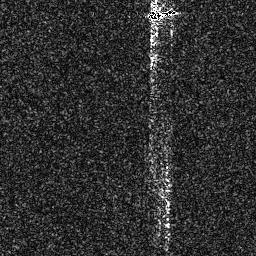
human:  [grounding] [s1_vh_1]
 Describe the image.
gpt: In the satellite image, there is  <ref>1 medium ship </ref> <box>[[56, 1, 69, 8, 0]]</box> located at top.